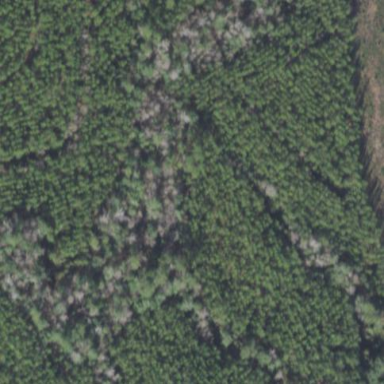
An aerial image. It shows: Forest with needle-leaved trees.